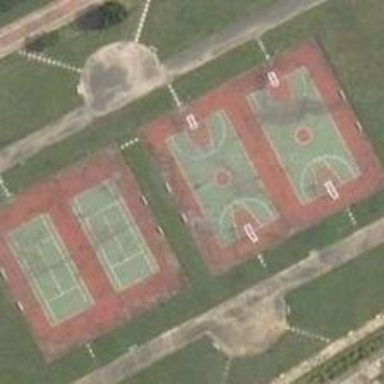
The center of the lawn is two basketball courts and two tennis courts, surrounded by a few paths leading to them .